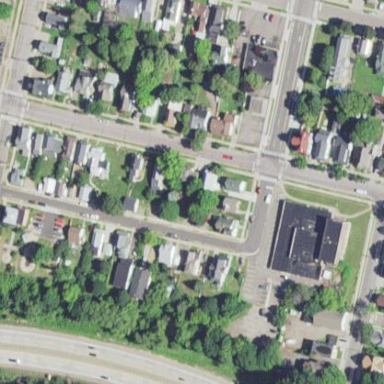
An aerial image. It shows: Sidewalk.